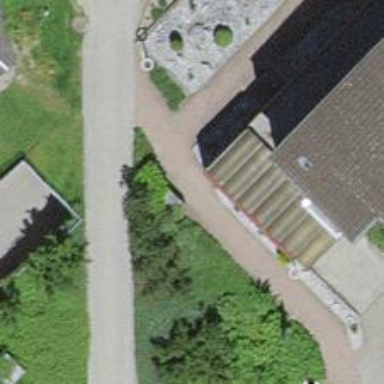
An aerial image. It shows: Footway made of paving stones.